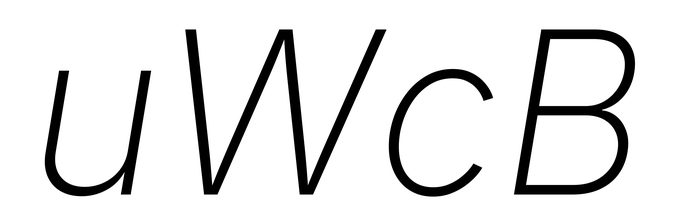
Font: Inter-Italic_ExtraLight_Italic